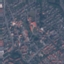
Label: Residential